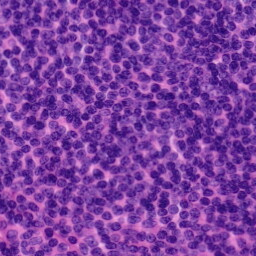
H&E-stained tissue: Tonsil